Question: In my Dalvik Debug Monitor 'new log messages which have different tag than previous log message are displaying after erasing all previous log messages'. That means log is clearing itself all the time and only showing a few lines. What will i do to view all Log messages??
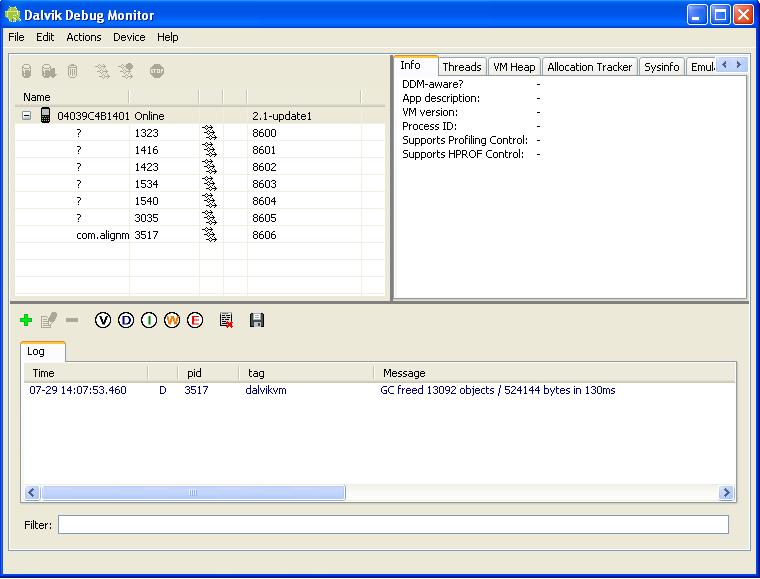
Answer: This happens a lot to me too. As far as I know there's no easy way around it but have a look at <URL>
- I changed the formatting and tweaked it a bit)
or you could just use the command line:
'''
adb lolcat
'''
or if you're interested in a specific tag, and using unix (or cygwin as I noticed you're on the PC):
'''
adb lolcat | grep TextToFind
'''
P.S. yes I know I'm using 'lolcat', instead of 'logcat' - both will work. 'lolcat' is just for the lulz
You can also use <URL> to get the data you want from logcat. For example I ususally use this combination:
> adb logcat MyAppTag:* *:E
this gives me all the logs which has a tag of MyAppTag and all other error and fatal messages. This is, imo, a better way of doing it than using grep.